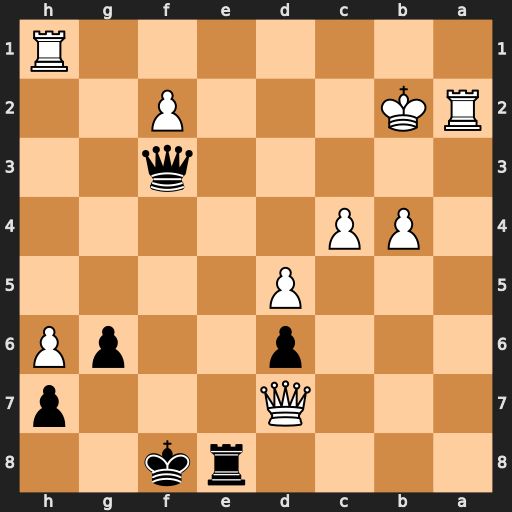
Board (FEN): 4rk2/3Q3p/3p2pP/3P4/1PP5/5q2/RK3P2/7R
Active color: b
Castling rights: -
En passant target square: -
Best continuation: Re2+ Ka1 Qxh1#